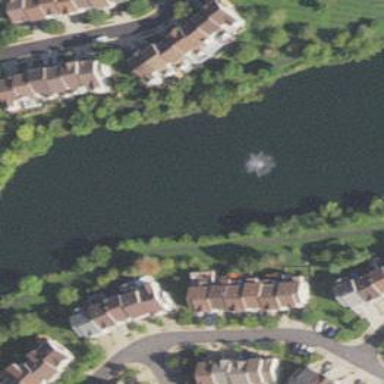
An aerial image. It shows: Serene pond surrounded by nature.